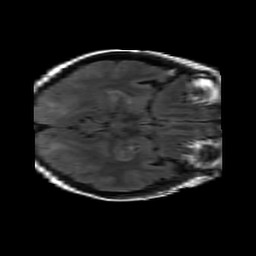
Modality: FLAIR
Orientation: axial
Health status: ill
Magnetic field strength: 3 T